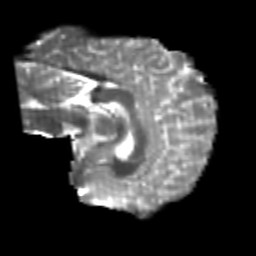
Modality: T2w
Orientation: sagittal
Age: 21
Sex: male
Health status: healthy
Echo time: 0.074 s